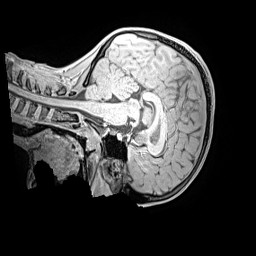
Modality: MP2RAGE
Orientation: sagittal
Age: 12
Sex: male
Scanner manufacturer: siemens
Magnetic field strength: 3 T
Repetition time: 4 s
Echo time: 0.00299 s